Field crop: maize
Growth stage: 1
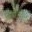
Species: datura